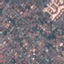
Label: Residential